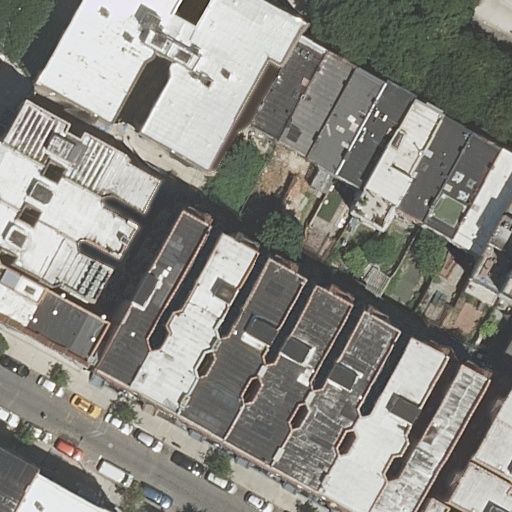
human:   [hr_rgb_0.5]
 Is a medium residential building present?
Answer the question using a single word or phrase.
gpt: yes

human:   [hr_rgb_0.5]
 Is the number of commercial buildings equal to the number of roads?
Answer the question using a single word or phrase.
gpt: no

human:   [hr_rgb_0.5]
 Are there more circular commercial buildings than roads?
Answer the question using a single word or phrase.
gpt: no

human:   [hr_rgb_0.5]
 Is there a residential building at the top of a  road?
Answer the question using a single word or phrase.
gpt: yes

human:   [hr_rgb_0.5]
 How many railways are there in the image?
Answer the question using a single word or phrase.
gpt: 0

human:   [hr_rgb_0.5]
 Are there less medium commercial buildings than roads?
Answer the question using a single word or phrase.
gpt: yes

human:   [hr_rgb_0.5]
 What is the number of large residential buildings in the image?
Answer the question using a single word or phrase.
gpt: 1

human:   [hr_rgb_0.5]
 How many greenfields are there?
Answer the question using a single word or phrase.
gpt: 0

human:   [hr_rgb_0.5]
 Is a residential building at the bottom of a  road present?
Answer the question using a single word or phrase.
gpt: yes

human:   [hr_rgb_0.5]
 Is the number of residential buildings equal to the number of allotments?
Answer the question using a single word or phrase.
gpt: no

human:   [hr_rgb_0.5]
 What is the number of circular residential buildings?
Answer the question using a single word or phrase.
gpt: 0

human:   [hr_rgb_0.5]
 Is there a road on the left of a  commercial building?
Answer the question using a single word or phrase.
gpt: no

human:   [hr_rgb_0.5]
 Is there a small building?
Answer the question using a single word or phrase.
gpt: yes

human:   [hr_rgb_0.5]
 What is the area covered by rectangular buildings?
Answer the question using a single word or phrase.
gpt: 2053m2

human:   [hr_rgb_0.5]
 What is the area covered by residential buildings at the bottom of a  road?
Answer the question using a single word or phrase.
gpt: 4511m2

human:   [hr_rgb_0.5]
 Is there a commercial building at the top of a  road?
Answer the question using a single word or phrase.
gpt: no

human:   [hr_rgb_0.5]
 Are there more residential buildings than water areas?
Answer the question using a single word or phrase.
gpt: yes

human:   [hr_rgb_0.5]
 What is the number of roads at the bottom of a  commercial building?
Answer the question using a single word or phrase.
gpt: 0

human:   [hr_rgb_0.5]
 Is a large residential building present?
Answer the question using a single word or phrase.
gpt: yes

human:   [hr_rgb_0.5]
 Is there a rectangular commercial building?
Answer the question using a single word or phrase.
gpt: no

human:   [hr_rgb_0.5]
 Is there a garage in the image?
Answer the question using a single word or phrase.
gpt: no

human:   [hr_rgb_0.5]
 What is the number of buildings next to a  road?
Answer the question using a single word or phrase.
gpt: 28

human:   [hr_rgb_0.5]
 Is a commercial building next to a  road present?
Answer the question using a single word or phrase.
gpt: no

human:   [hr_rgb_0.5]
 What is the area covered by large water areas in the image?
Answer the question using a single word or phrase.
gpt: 0m2

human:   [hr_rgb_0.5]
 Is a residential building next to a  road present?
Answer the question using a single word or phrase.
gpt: yes

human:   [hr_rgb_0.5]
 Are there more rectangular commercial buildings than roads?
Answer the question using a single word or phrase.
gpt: no

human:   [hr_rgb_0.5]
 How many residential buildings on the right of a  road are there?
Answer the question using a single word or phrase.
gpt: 20

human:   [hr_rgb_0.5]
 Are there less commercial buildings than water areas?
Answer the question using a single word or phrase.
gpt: no

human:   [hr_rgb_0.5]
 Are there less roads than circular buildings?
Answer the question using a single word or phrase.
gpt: no

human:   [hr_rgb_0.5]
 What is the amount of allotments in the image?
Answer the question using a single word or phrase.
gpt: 0

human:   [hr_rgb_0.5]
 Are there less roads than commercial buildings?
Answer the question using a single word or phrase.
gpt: no

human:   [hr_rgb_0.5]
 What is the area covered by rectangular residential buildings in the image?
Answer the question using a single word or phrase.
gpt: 2053m2

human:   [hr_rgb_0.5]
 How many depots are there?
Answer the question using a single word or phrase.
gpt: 0

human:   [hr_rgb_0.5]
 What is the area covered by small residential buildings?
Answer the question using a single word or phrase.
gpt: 382m2

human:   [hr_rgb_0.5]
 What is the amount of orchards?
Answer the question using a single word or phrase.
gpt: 0

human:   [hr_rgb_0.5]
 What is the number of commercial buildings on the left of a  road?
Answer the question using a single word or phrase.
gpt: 0